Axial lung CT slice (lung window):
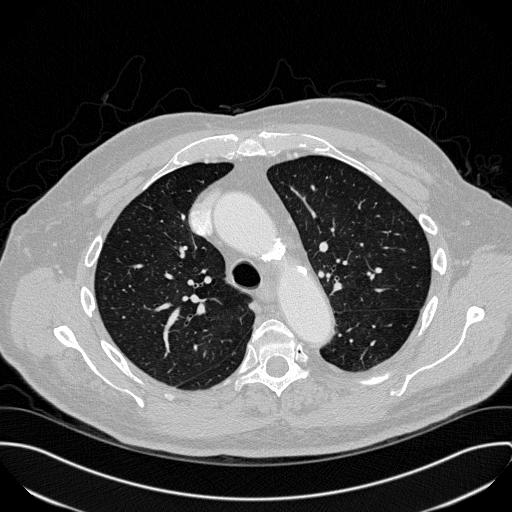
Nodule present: no